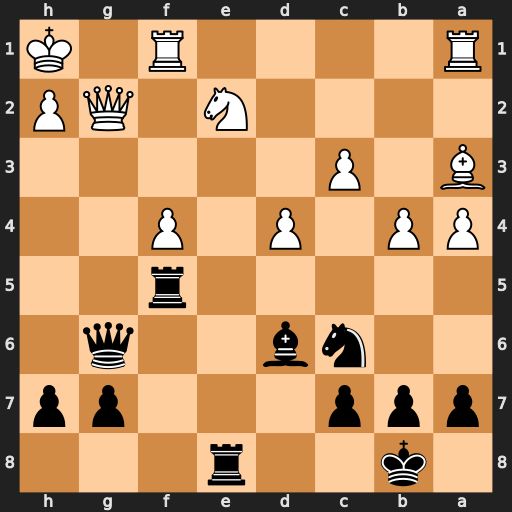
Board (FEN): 1k2r3/ppp3pp/2nb2q1/5r2/PP1P1P2/B1P5/4N1QP/R4R1K
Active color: b
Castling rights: -
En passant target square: -
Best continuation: Qxg2+ Kxg2 Rxe2+